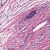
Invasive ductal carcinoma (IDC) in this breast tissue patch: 1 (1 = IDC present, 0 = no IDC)